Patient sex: F
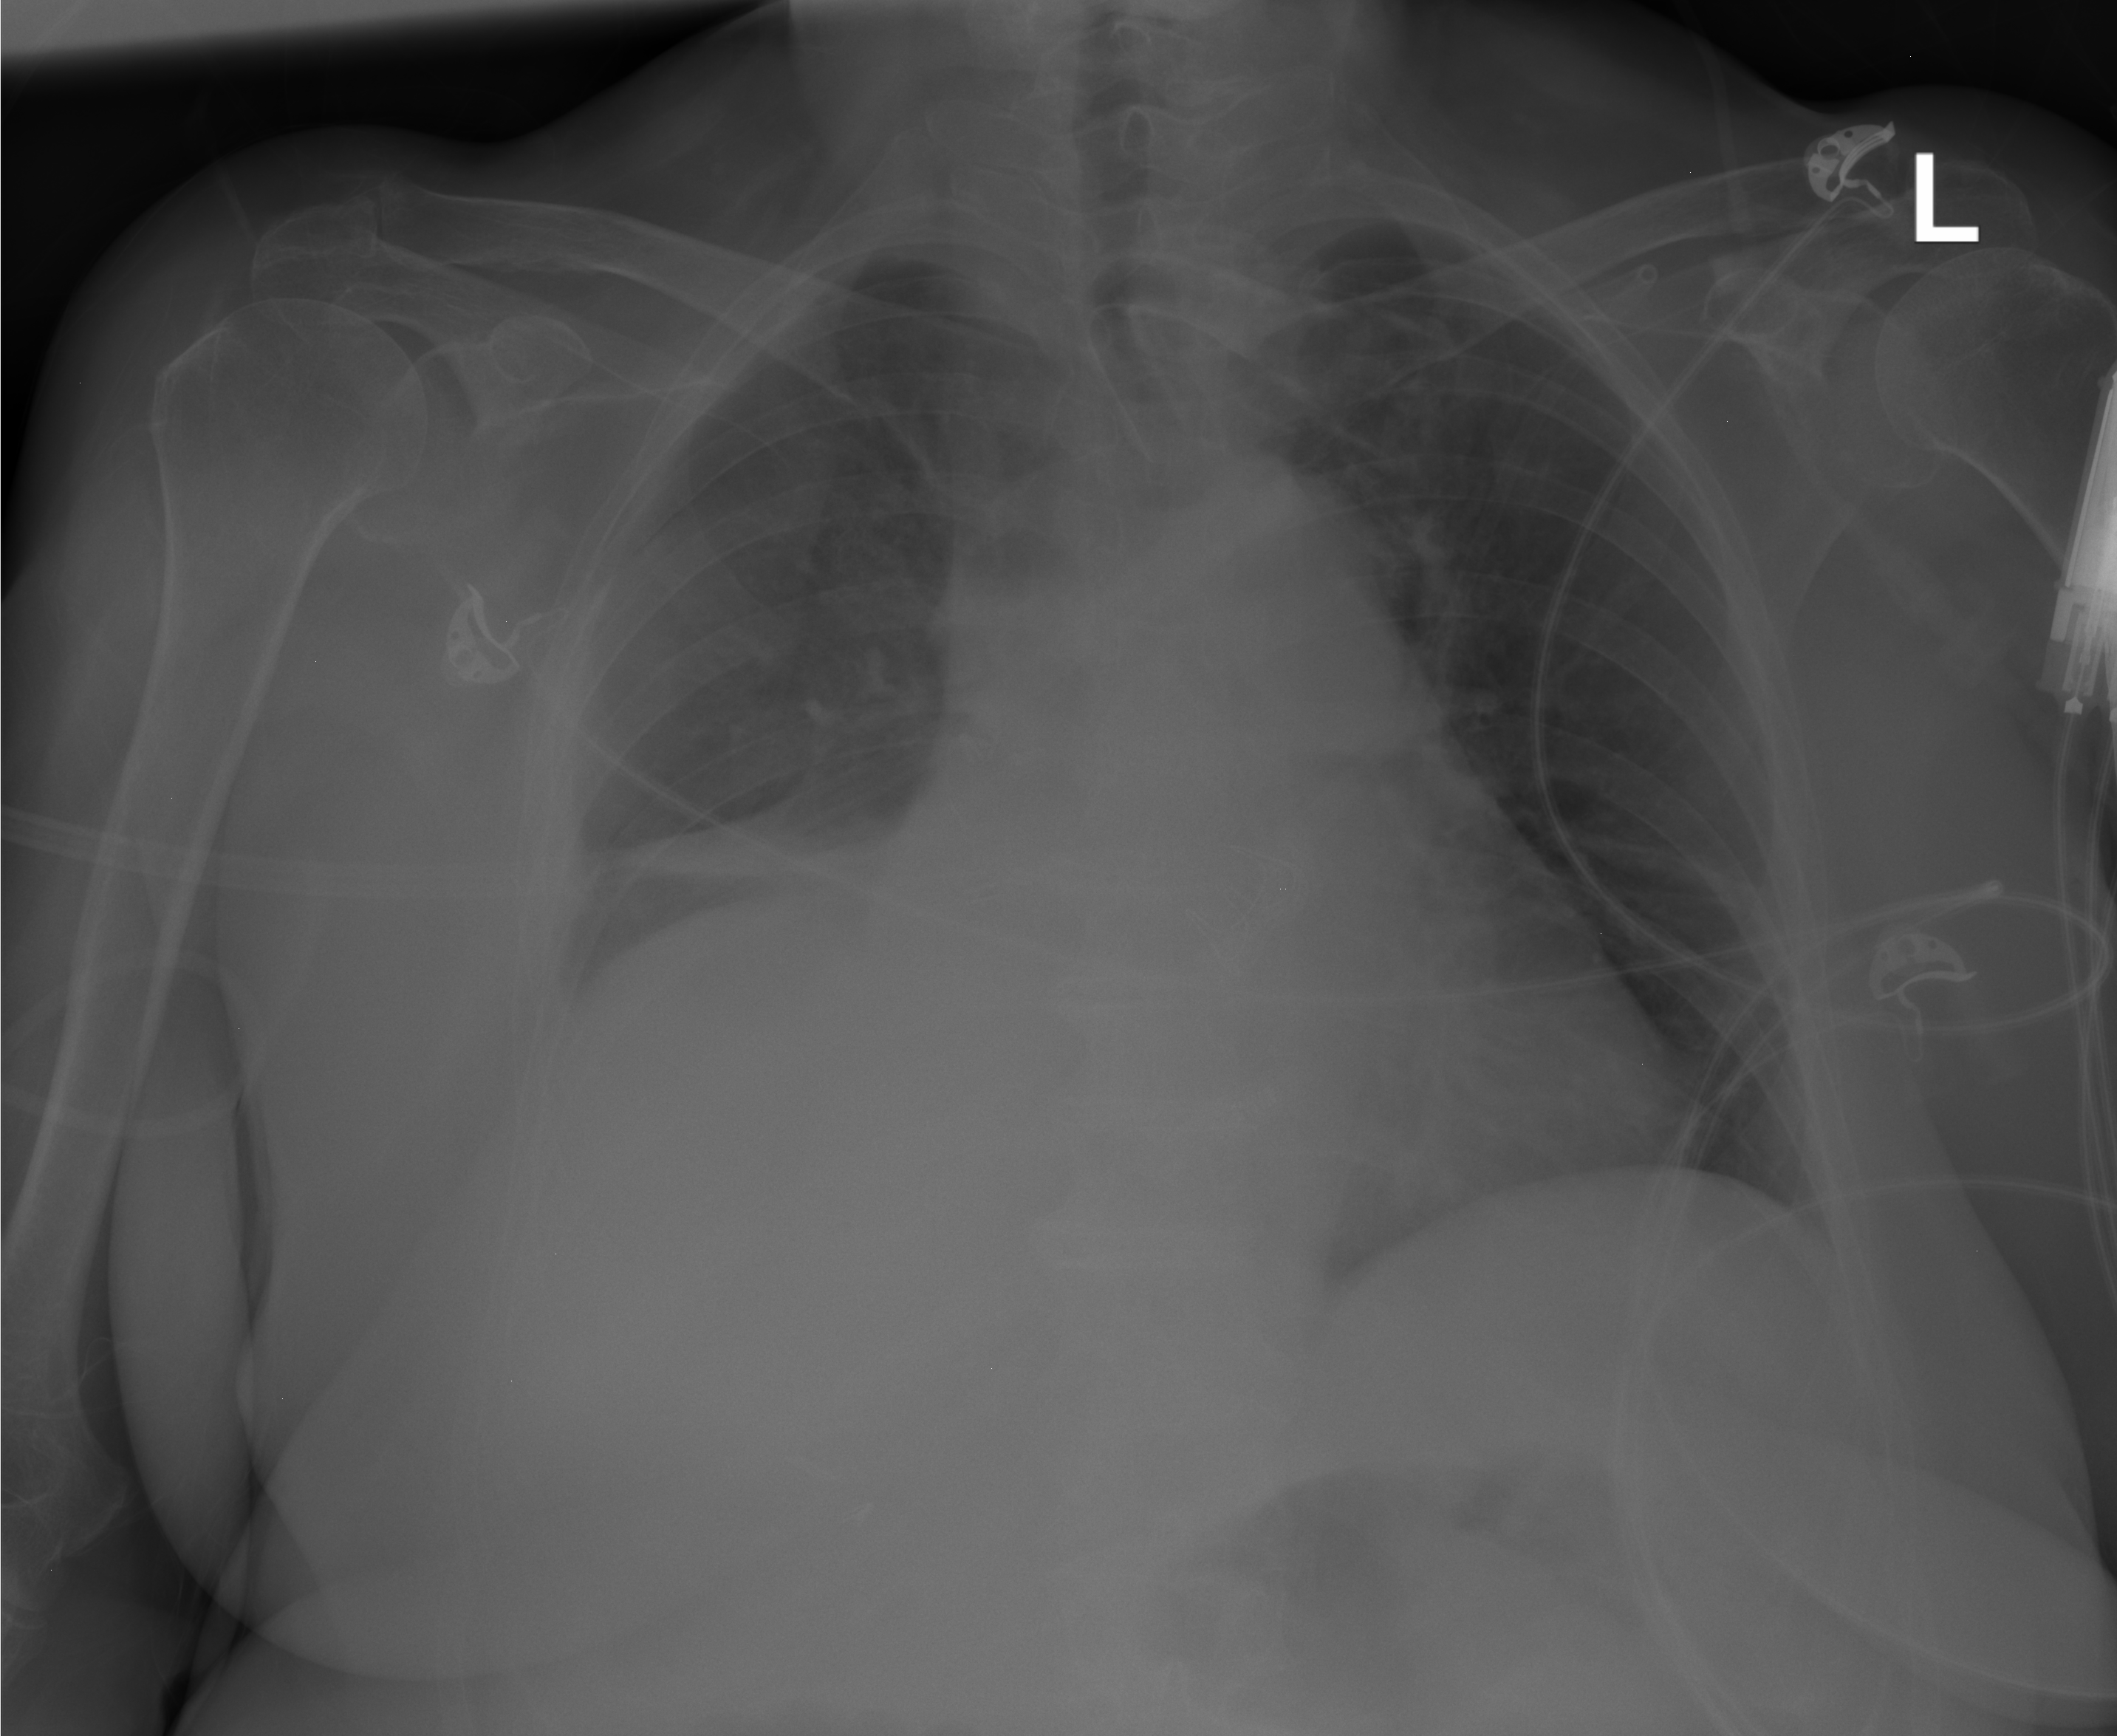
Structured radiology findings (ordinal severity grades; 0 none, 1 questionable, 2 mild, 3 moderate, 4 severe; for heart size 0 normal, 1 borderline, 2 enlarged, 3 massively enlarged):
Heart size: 2
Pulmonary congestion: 0
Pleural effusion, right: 2
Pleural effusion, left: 0
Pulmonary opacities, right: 0
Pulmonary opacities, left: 0
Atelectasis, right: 2
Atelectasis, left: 2